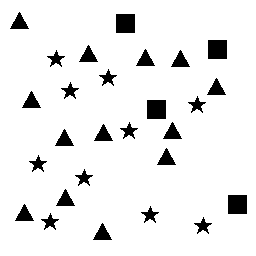
Squares: 4
Triangles: 13
Stars: 10
Total shapes: 27